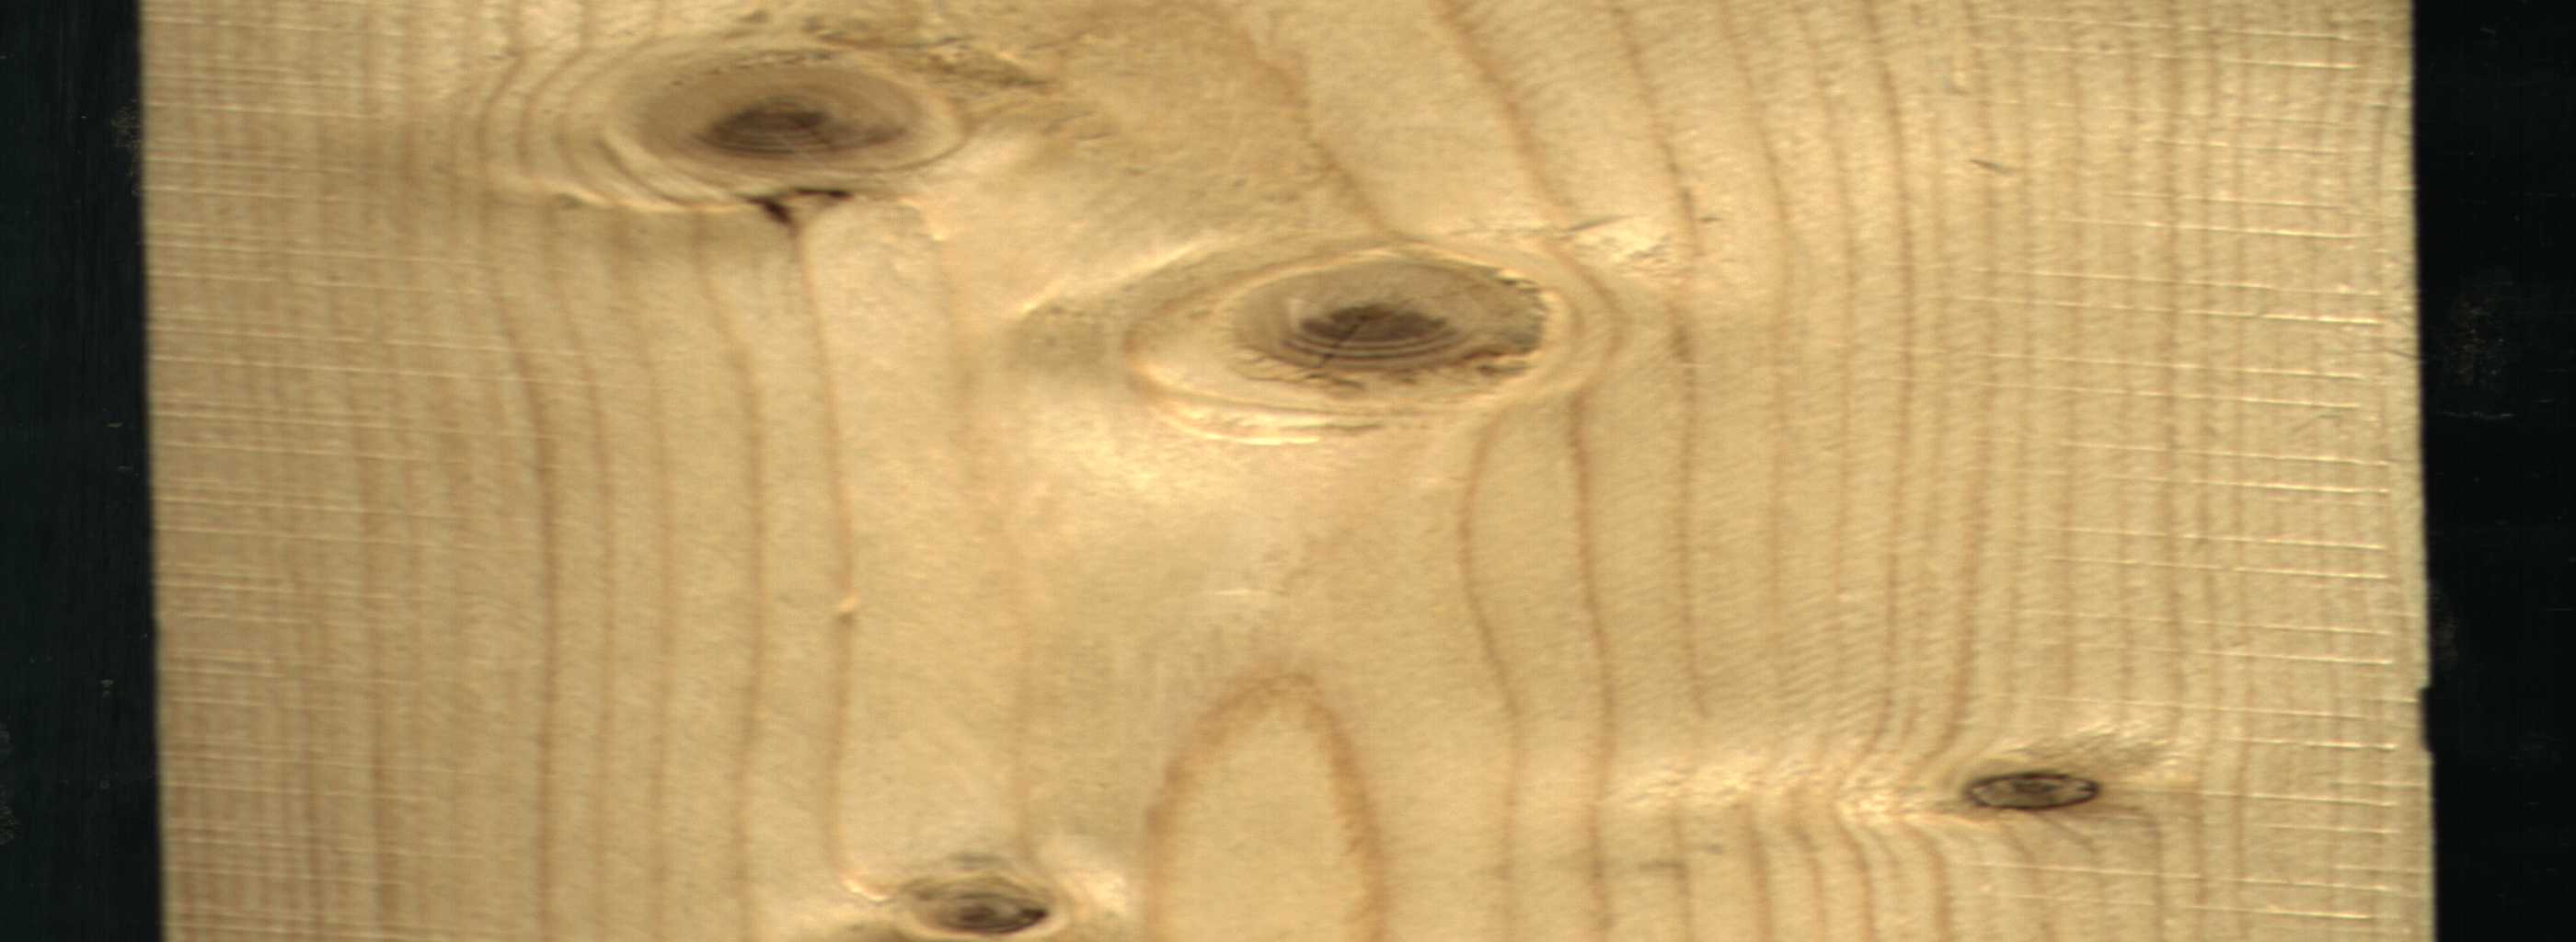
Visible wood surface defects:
Dead_Knot
Dead_Knot
Live_Knot
Live_Knot
Live_Knot